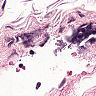
Metastatic tissue present: no